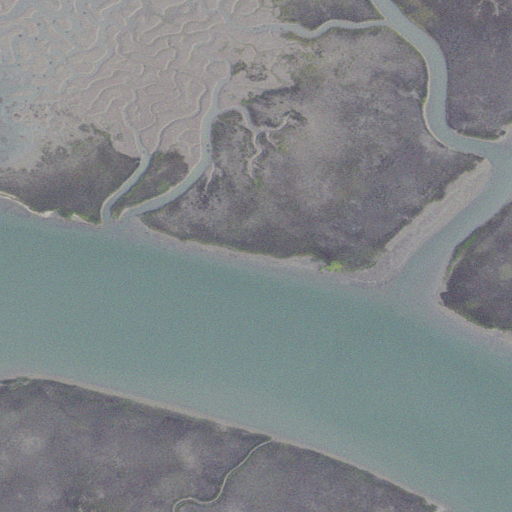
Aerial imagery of mountain in Virginia named Bulls Head containing open water and herbaceous wetlands